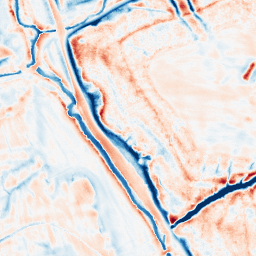
Category: edge_preserving
Decomposition family: bilateral
Decomposition parameters: d: 21
sigma_color: 50
sigma_space: 75
Upsampling method: cubic_catmull_rom
Upsampling parameters: scale: 4
Upsampling scale: 4